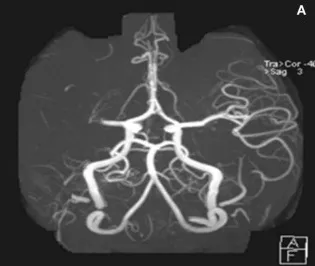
(A) Right middle cerebral artery (MCA) cutoff (M1) in a computed tomography angiogram (linear arrow).
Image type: radiology (mri)